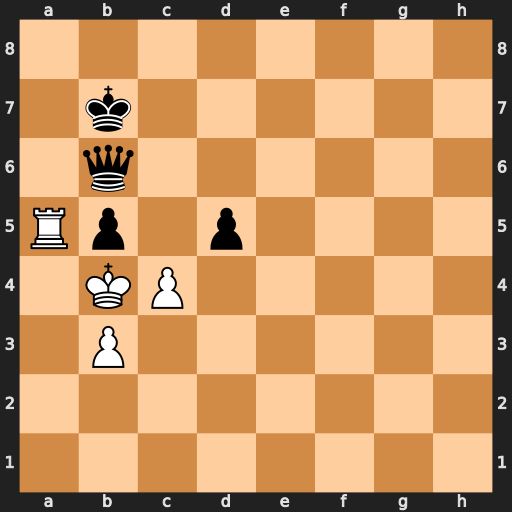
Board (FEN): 8/1k6/1q6/Rp1p4/1KP5/1P6/8/8
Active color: w
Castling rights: -
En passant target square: -
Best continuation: Rxb5 Qxb5+ Kxb5 d4 Kb4 Kb6 Ka3 d3 Kb2 d2 Kc2 d1=R Kxd1